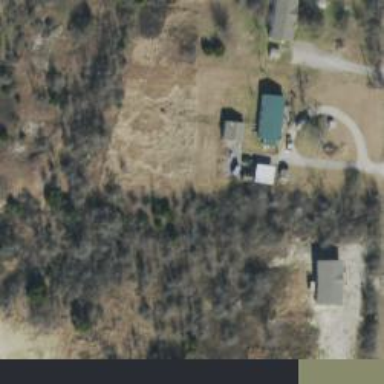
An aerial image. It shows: Driveway.